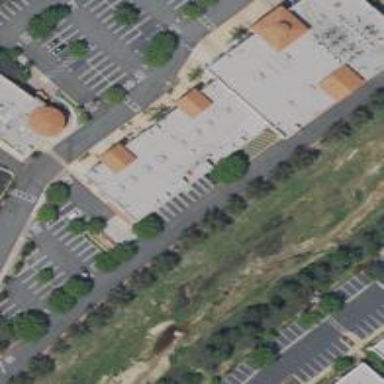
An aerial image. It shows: Flat-roofed retail building.